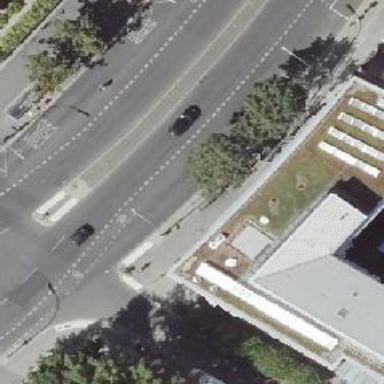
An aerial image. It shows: Sidewalk.